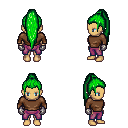
a pixel art fantasy rpg character, female body template, human, tanned skin, brown long-sleeve shirt, magenta pants, green extra-long topknot hairstyle, metal gloves, four views (front, back, left, right), 2x2 character sprite sheet, small pixel art, hard edges, no anti-aliasing